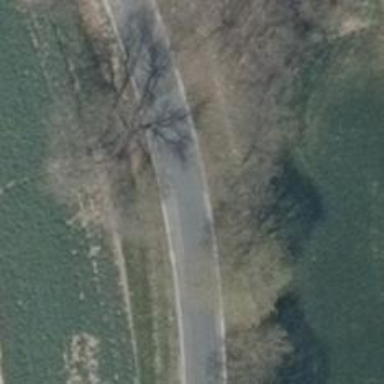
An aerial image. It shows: Secondary road with asphalt surface.